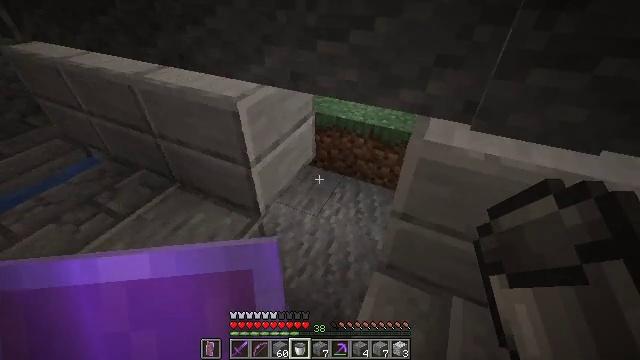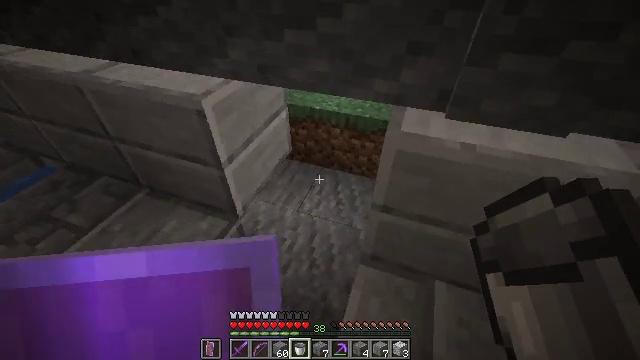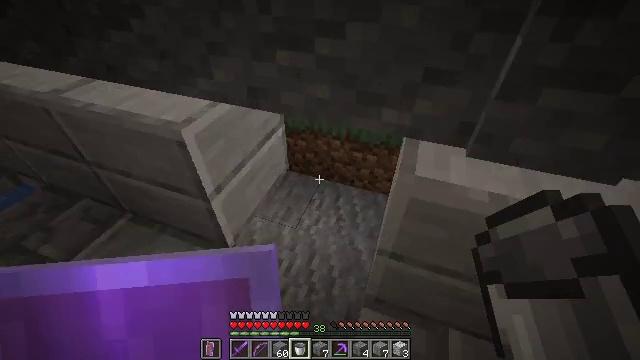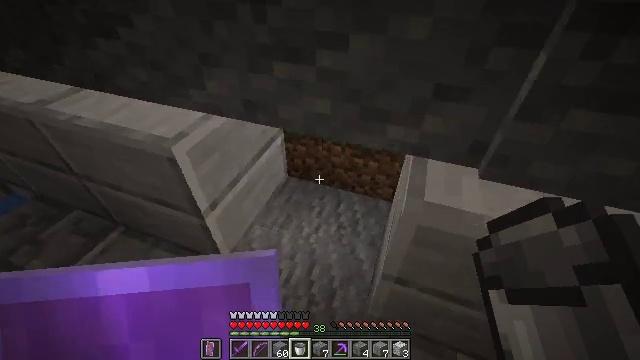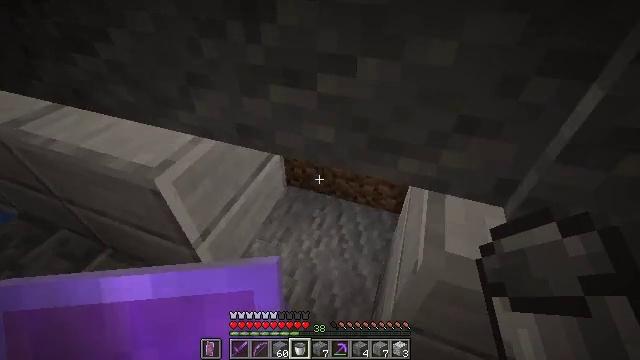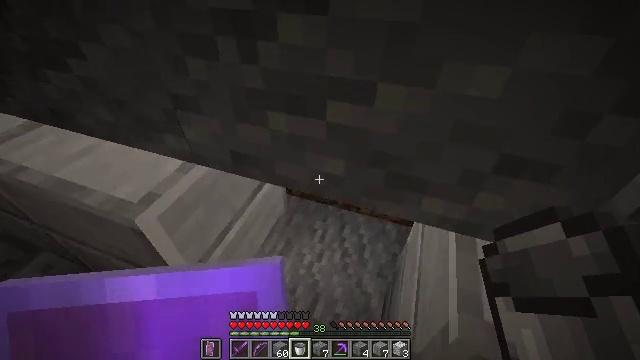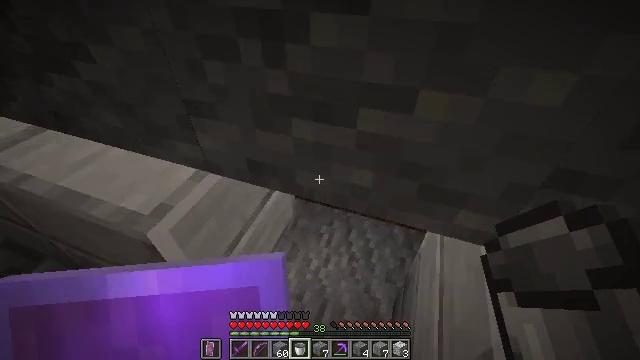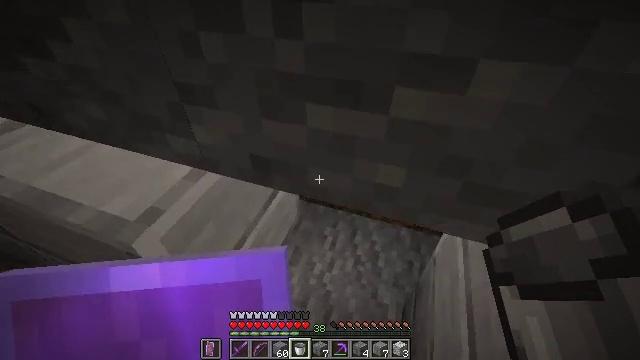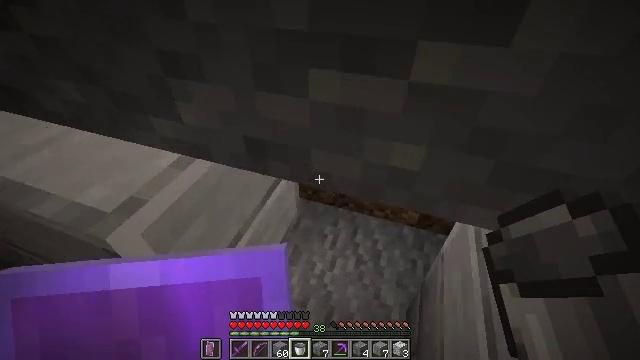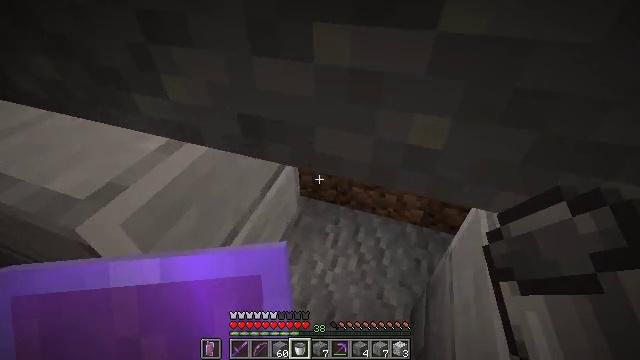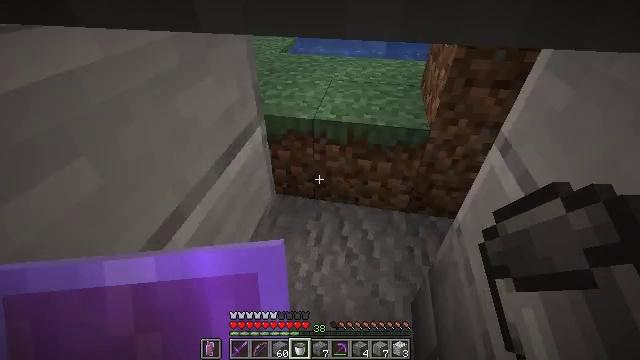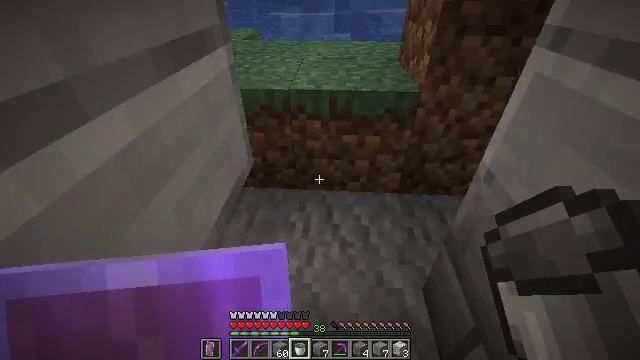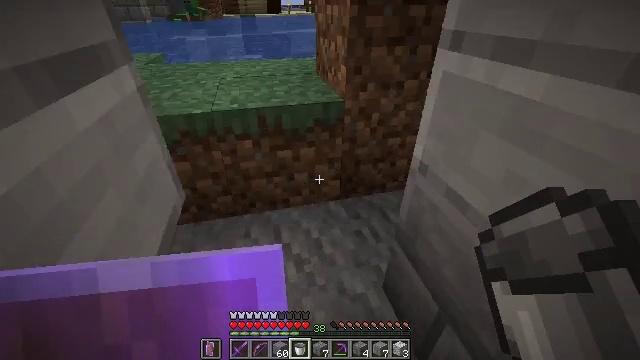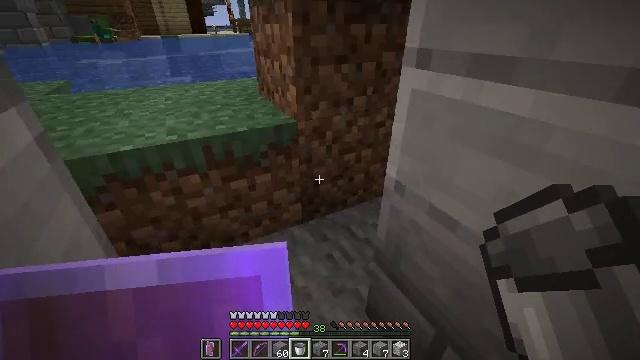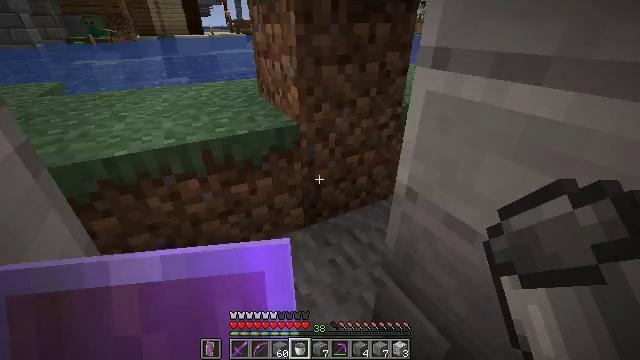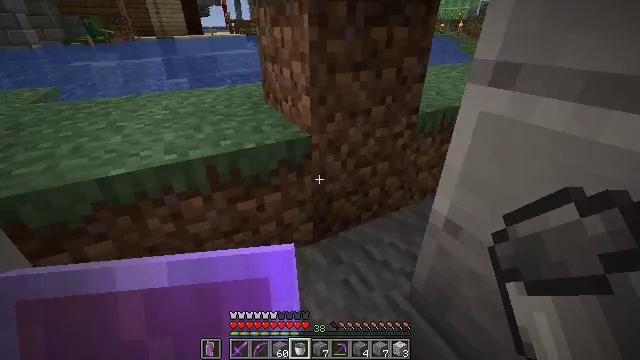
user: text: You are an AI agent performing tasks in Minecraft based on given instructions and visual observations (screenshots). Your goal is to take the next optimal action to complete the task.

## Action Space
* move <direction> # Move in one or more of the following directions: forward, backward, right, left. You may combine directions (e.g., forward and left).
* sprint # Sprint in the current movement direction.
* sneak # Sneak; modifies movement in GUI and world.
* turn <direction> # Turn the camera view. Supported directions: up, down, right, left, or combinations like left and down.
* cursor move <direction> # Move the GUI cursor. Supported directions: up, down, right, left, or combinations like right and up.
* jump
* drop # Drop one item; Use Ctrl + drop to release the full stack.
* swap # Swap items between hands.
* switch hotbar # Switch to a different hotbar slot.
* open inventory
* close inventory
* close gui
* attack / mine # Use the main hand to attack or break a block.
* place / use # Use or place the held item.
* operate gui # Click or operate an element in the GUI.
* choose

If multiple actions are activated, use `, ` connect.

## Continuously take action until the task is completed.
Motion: motion action
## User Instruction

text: Attack the stone brick stairs to gather it.
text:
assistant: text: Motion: move forward, turn right and down
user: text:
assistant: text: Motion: move forward
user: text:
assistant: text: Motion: move forward
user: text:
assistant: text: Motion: move forward
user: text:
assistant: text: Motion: move forward
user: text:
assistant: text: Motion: move forward
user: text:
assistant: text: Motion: move forward
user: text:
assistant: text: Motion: move forward
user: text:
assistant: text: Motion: move forward
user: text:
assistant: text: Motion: move forward and move left, turn right and up
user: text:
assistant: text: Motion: move forward and move left, turn right and up
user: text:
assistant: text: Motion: move forward and move left, turn right and up
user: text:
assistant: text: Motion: move forward and move left, turn right and up
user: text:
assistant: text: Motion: move forward and move left
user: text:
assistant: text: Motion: move forward and move left
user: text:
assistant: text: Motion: move forward and move left, turn right and up
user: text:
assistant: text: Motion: move forward and move left, turn right and up
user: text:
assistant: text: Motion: move forward and move left, turn right and up
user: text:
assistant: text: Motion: move forward and move left, turn right
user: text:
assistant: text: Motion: move forward and move left, turn right
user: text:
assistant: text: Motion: move forward and move left, turn right
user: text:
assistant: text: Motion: move forward and move left, turn right
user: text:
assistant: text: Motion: move forward and move left
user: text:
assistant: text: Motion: move forward
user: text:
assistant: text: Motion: move forward, turn right
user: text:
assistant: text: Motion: move forward, turn right
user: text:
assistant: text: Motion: move forward
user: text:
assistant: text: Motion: move forward
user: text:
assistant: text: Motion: move forward
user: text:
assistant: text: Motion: move forward